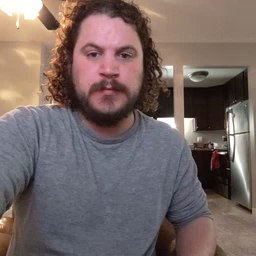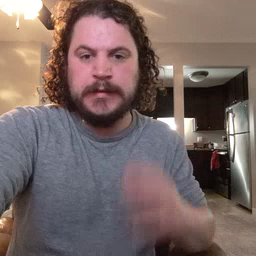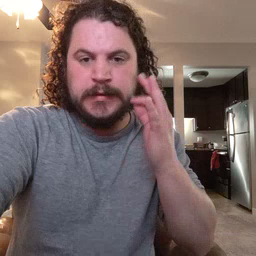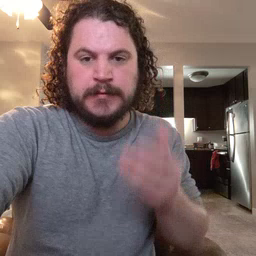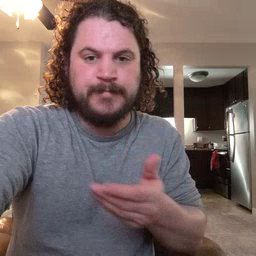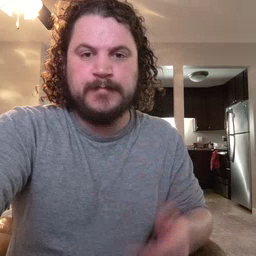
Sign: kitty